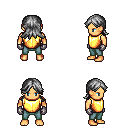
a pixel art fantasy rpg character, male body template, human, tanned skin, gold chest armor, teal pants, gray loose hair, metal gloves, four views (front, back, left, right), 2x2 character sprite sheet, small pixel art, hard edges, no anti-aliasing